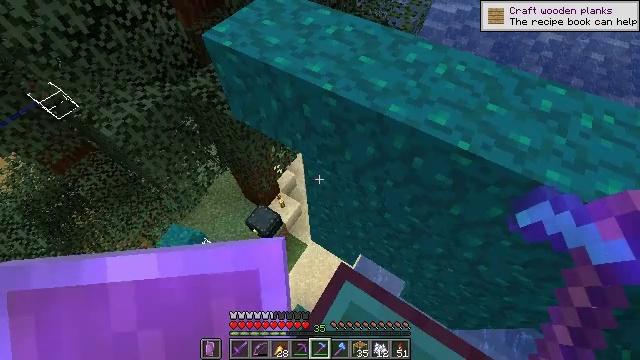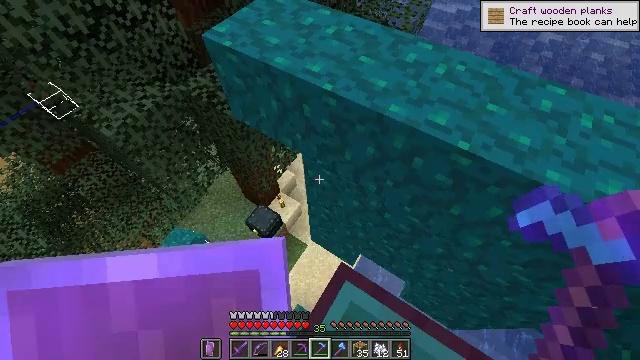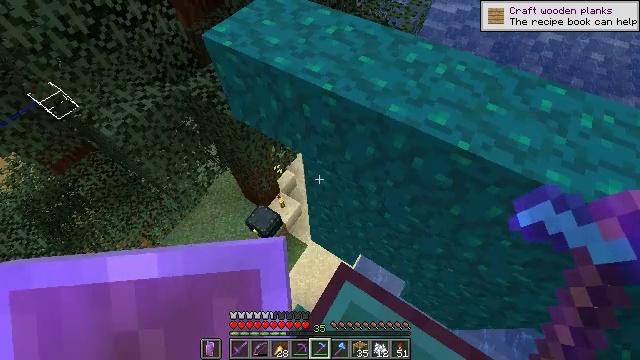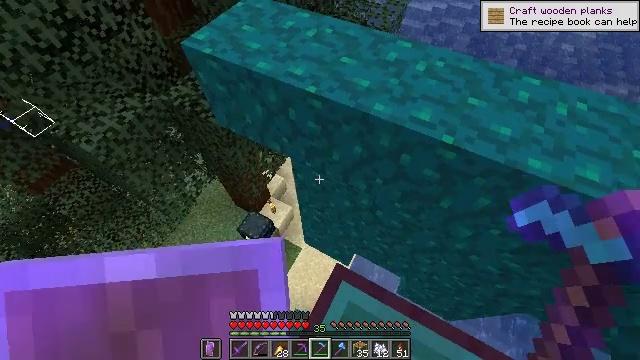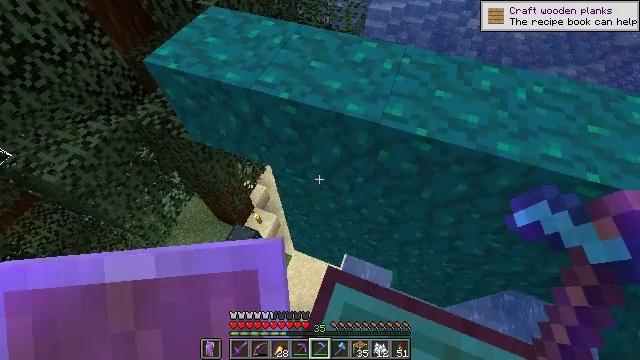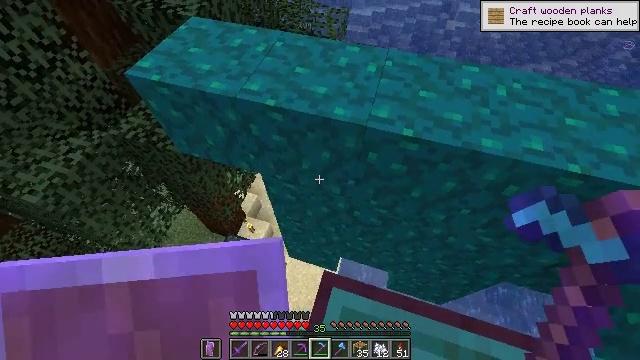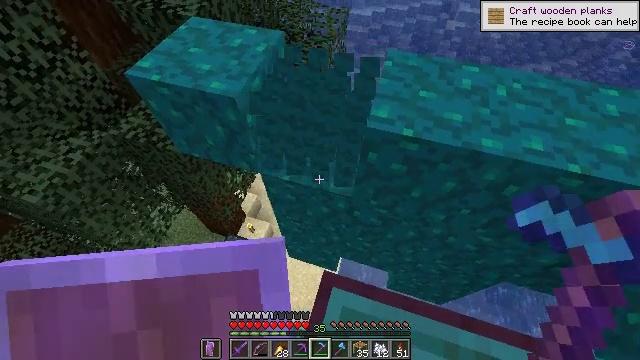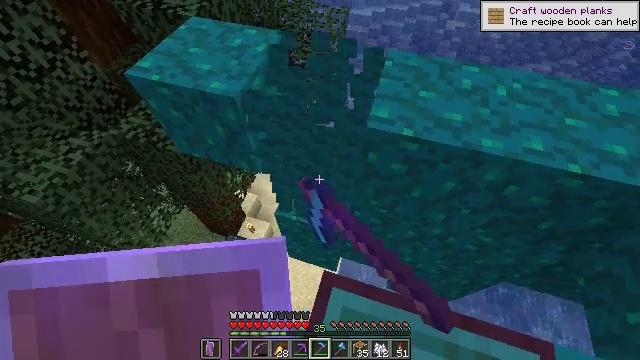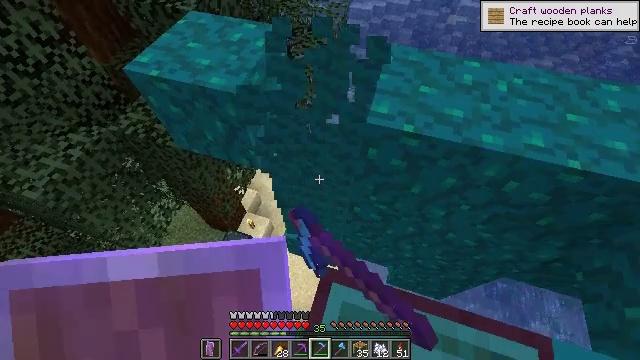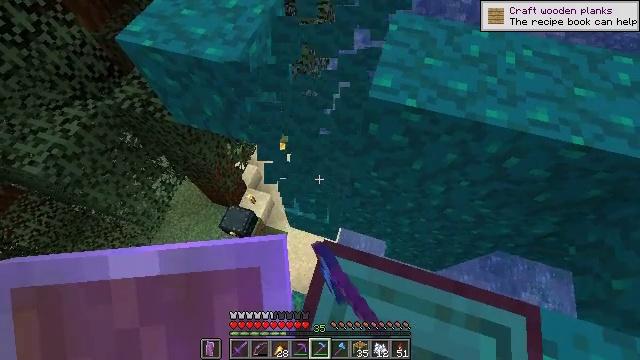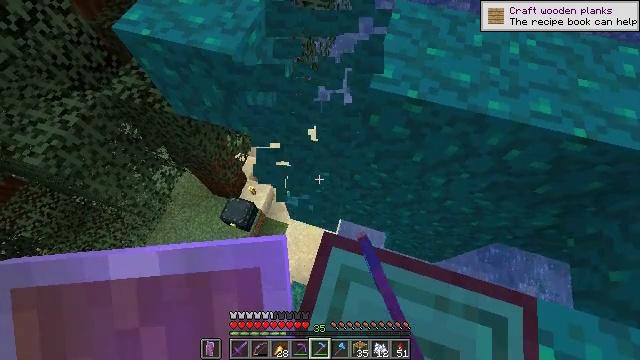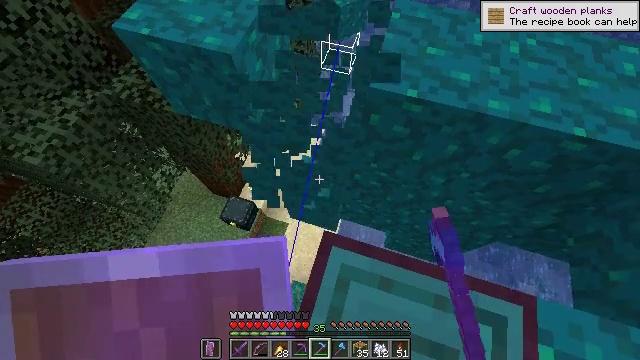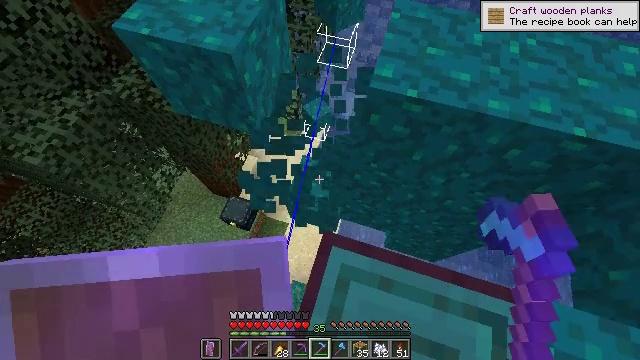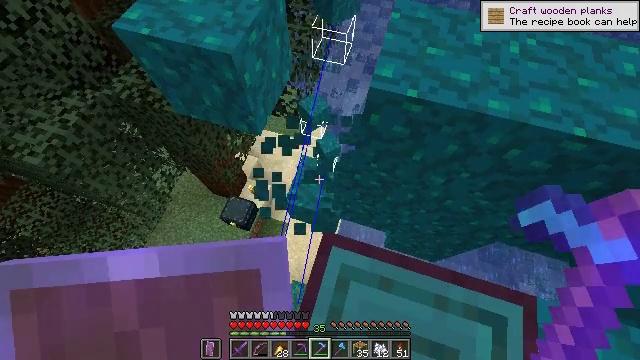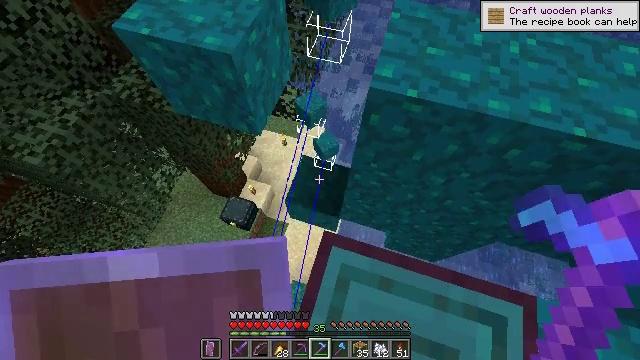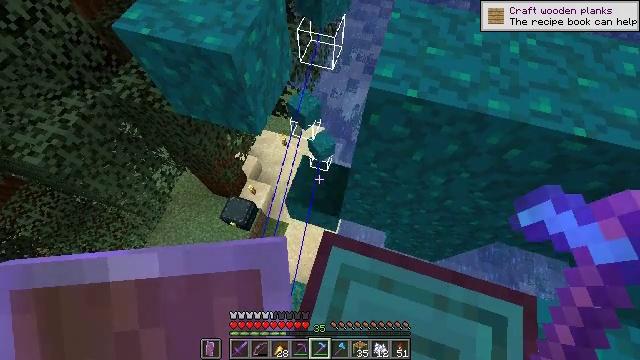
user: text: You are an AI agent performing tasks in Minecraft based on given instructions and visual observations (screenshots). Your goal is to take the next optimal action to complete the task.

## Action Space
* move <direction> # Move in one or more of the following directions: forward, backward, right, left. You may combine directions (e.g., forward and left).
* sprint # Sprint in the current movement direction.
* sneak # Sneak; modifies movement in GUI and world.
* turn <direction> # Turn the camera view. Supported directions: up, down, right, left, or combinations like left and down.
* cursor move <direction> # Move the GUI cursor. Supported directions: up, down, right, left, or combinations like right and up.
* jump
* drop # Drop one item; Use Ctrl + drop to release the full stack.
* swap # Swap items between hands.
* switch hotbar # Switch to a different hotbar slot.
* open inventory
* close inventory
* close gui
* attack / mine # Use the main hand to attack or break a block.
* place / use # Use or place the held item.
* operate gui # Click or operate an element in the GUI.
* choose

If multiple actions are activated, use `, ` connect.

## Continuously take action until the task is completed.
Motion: motion action
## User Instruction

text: Harvest the warped wart block in the Nether.
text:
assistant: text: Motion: sneak
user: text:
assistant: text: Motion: sneak
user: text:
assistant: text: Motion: sneak, turn right
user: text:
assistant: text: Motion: sneak, turn right
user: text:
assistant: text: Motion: sneak, turn right and up
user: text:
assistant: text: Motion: sneak, attack / mine
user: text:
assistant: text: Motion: sneak, attack / mine
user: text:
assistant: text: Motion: sneak, attack / mine
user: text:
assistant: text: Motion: sneak, turn down, attack / mine
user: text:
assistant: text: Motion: sneak, turn down, attack / mine
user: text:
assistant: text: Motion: sneak, attack / mine
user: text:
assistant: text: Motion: sneak, attack / mine
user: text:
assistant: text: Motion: sneak, attack / mine
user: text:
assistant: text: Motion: sneak, attack / mine
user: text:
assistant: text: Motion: sneak
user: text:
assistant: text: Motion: sneak
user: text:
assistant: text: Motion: sneak
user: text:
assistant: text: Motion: sneak
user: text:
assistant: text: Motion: sneak, turn left
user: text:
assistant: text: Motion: sneak, turn left and up
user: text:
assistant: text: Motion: sneak, turn left and up
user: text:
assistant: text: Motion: sneak
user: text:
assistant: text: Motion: sneak, turn left and up
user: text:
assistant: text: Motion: sneak, turn left and up
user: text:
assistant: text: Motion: sneak, turn up
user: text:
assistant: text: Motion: sneak
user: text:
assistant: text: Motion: sneak, turn up
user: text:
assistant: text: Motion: sneak, turn up
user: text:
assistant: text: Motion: sneak
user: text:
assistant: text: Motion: sneak